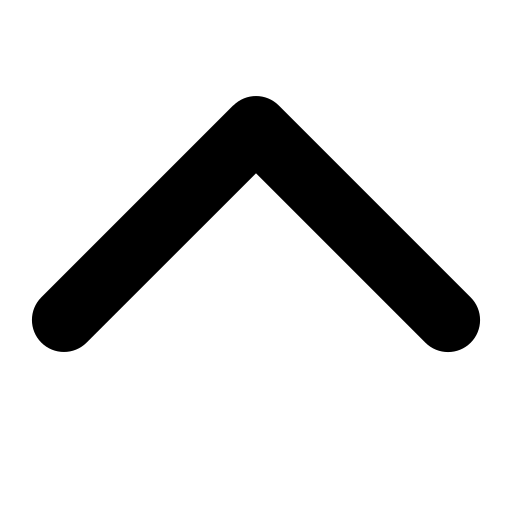
Tags: icon, FontAwesome, fa-icon, solid, chevron, up